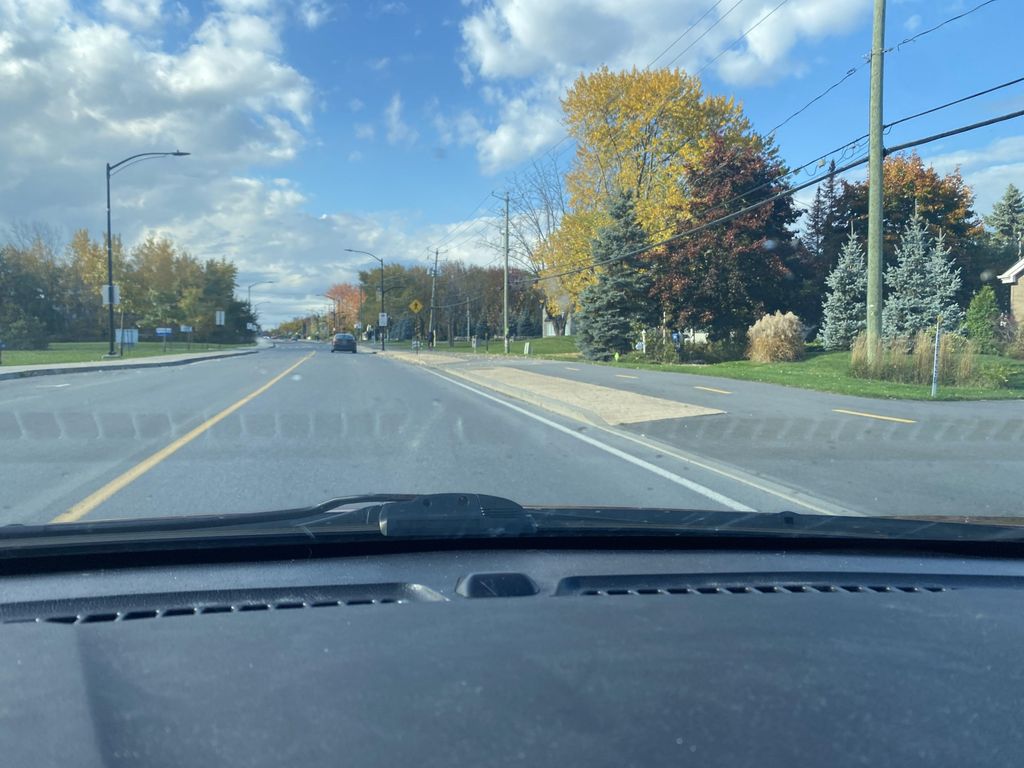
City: montreal